Question: I want to make a circular progress bar such as that, how to animate its resizing and properties (shape, colour, width, etc.) as well.
I am trying to make it around a circular transparent view.
Where to start?
Does anyone has a sample code?

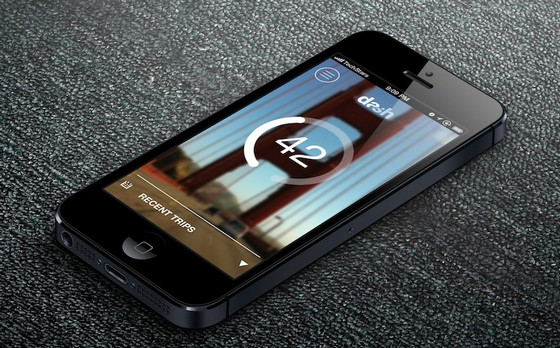
Answer: There's no substitute for learning, however a little help never goes a miss, so here are snippets of code that will accomplish the task for you.
The concept is to use a CAShapeLayer and a UIBezierPath and progress is simply setting the strokeEnd propertie of the UIBezierPath. You'll need to declare a CAShapeLayer and set its properties. We'll call this our progressLayer. (i'm not going to provide complete code, simply direction and samples for you to put together.)
'''
// setup progress layer
// N.B borderWidth is a float representing a value used as a margin.
// pathwidth is the width of the progress path
// obviously progressBounds is a CGRect specifying the Layer's Bounds
[self.progressLayer setFrame:progressBounds];
UIBezierPath *progressPath = [UIBezierPath bezierPathWithArcCenter:CGPointMake(CGRectGetMidX(bounds), CGRectGetMidY(bounds)) radius:(bounds.size.height - self.borderWidth - self.pathWidth ) / 2 startAngle: (5* -M_PI / 12) endAngle: (2.0 * M_PI - 7 * M_PI /12) clockwise:YES];
self.progressLayer.strokeColor = [UIColor whiteColor].CGColor;
self.progressLayer.lineWidth = 6.0f ;
self.progressLayer.path = progressPath.CGPath;
self.progressLayer.anchorPoint = CGPointMake(0.5f, 0.5f);
self.progressLayer.fillColor = [UIColor clearColor].CGColor;
self.progressLayer.position = CGPointMake(self.layer.frame.size.width / 2 - self.borderWidth / 2, self.layer.frame.size.height / 2 - self.borderWidth/2);
[self.progressLayer setStrokeEnd:0.0f];
'''
You will obviously need to add progressLayer to your view hierarchie
Then you will need a simple animation to progress the bar;
'''
// updateInterval is a float specifying the duration of the animation.
// progress is a float storing the, well, progress.
// newProgress is a float
[self.progressLayer setStrokeEnd:newProgress];
CABasicAnimation *strokeEndAnimation = [CABasicAnimation animationWithKeyPath:@"strokeEnd"];
strokeEndAnimation.duration = updateInterval;
[strokeEndAnimation setFillMode:kCAFillModeForwards];
strokeEndAnimation.timingFunction = [CAMediaTimingFunction functionWithName:kCAMediaTimingFunctionLinear];
strokeEndAnimation.removedOnCompletion = NO;
strokeEndAnimation.fromValue = [NSNumber numberWithFloat:self.progress];
strokeEndAnimation.toValue = [NSNumber numberWithFloat:newProgress];
self.progress = newProgress;
[self.progressLayer addAnimation:strokeEndAnimation forKey:@"progressStatus"];
'''
in your image above, the un-progressed path is nothing more than a second fully stroked layer behind the progressLayer
oh, and one final point, you'll find that the Circle progresses Clockwise. If you take the time to learn what's happening here, you'll figure out how to set progress Anti Clockwise.
Good Luck ...